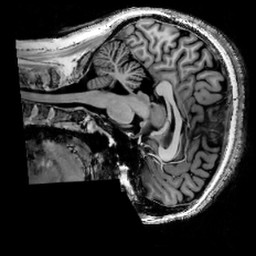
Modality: T1w
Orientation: sagittal
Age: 28
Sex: female
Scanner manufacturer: siemens
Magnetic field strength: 7 T
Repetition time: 6 s
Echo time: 0.00283 s